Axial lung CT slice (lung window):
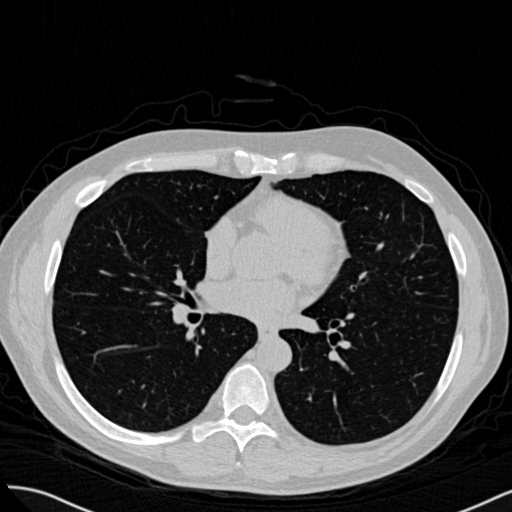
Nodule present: no